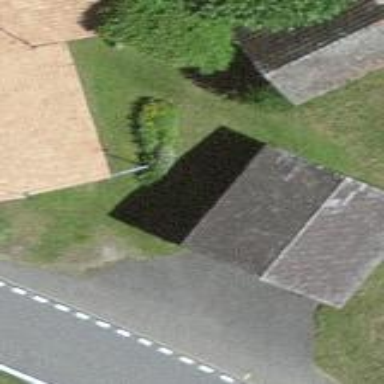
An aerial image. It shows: Garage.